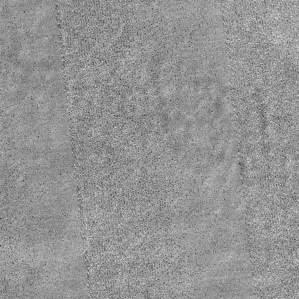
Label: frost